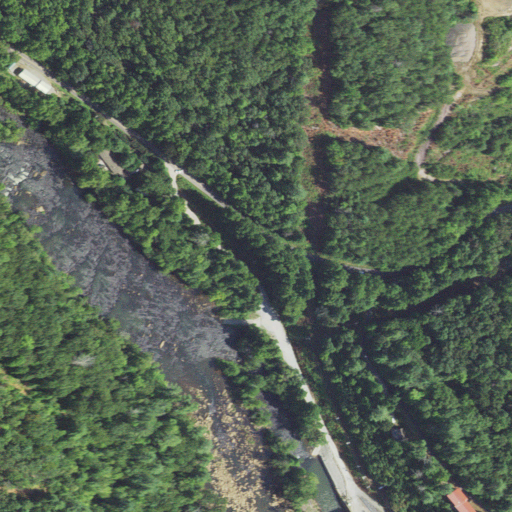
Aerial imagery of valley in North Carolina named Henson Cove containing deciduous forest, mixed forest, open development, open water, shrub, evergreen forest, herbaceous wetlands, grassland, and medium intensity development